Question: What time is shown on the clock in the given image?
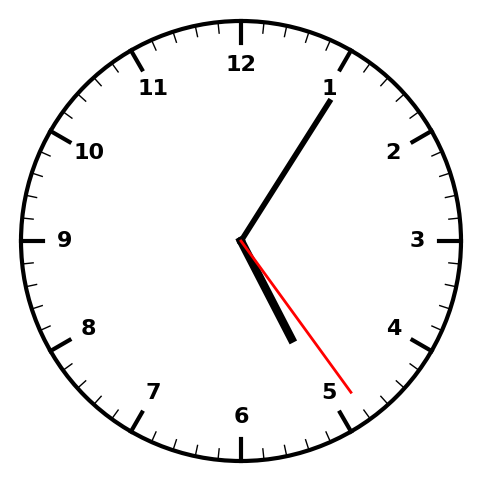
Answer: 05:05:24